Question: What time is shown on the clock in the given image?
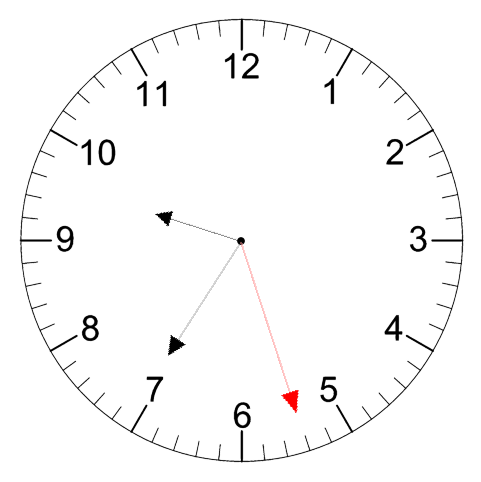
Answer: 09:35:27